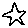
Label: star